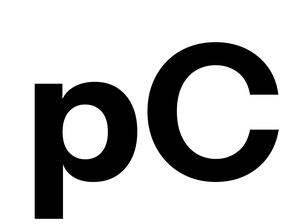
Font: InstrumentSans_Bold